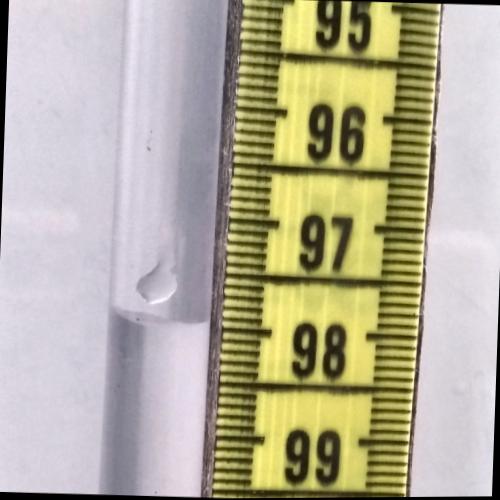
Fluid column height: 97.9 cm